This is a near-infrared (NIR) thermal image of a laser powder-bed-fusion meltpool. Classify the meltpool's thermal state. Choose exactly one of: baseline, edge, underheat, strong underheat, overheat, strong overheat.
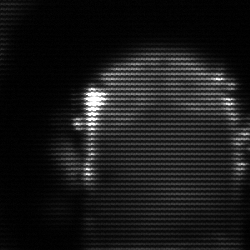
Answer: baseline